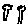
Label: tree